Field crop: maize
Growth stage: 2
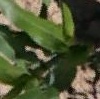
Species: maize